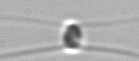
Label: Chaetoceros_similis